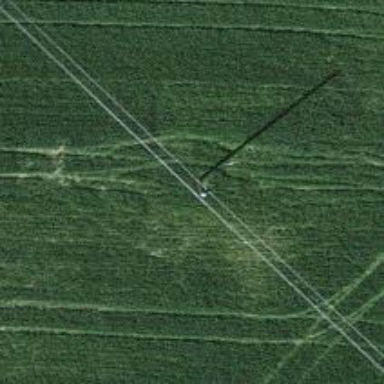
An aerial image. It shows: Power pole.